Field crop: maize
Growth stage: 2
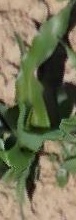
Species: maize